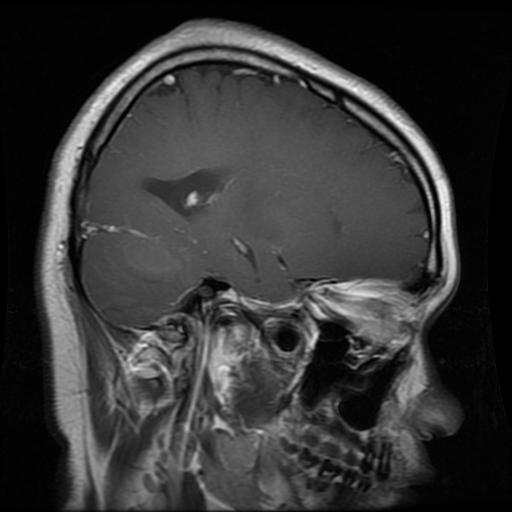
Label: glioma